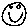
Label: smiley face